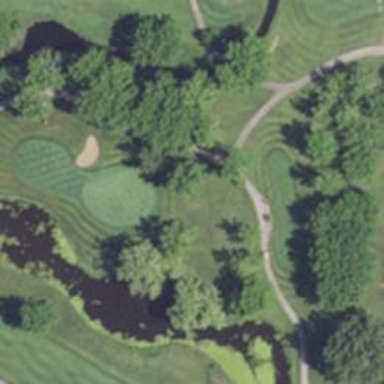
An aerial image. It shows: Path for both roads and golfers.